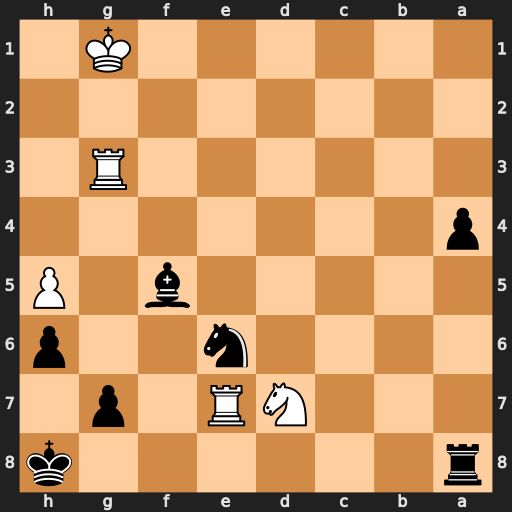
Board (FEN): r6k/3NR1p1/4n2p/5b1P/p7/6R1/8/6K1
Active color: b
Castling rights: -
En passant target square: -
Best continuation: a3 Rxa3 Rxa3 Re8+ Kh7